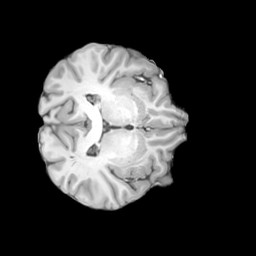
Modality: T1w
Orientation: axial
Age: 22
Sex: male
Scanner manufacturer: siemens
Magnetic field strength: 3 T
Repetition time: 2 s
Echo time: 0.0024 s